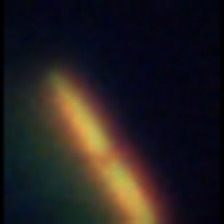
Taxon: Pennate
Group: Diatoms